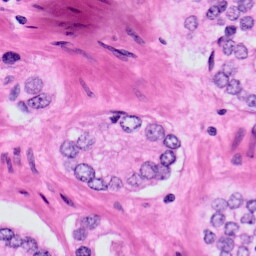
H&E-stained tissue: Prostate